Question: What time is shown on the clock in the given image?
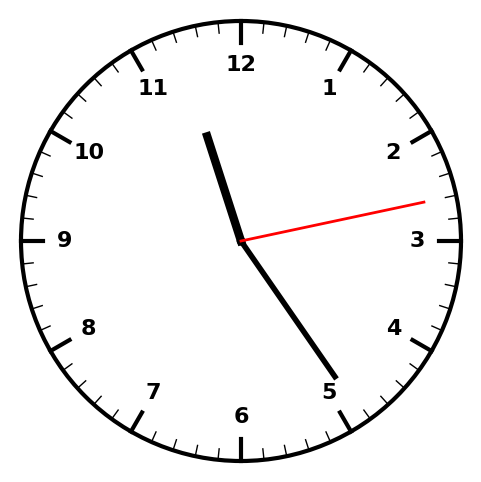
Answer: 11:24:13